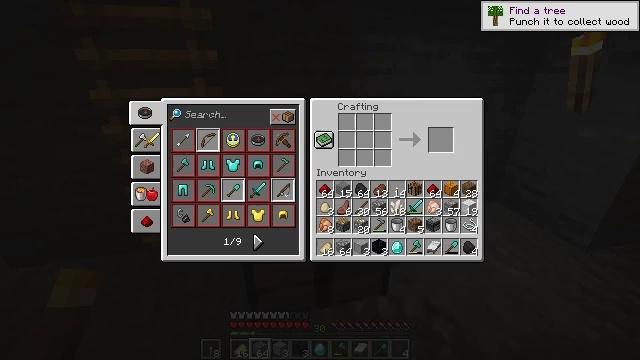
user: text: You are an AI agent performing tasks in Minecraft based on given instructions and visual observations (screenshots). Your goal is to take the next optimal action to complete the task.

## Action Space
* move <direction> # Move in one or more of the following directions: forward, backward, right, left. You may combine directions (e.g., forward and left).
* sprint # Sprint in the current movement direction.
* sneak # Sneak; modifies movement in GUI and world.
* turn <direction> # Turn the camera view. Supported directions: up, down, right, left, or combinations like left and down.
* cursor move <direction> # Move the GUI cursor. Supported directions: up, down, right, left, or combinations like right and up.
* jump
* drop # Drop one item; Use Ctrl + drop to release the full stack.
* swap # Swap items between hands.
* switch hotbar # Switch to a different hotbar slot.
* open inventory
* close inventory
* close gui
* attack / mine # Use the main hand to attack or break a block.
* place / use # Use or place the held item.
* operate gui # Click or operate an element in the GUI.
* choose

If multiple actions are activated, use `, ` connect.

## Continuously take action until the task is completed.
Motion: motion action
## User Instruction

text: Remove a furnace from the inventory.
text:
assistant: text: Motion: attack / mine